Question: So I'm having some issues with proper / any use of indexes in Oracle 11Gr2 and I'm trying to get a better understanding of how my explain plan ties back to my query so that I can apply indexing properly. When running the following query:
'''
SELECT JLOG1.JLOG_KEY,
JLOG1.SRC_CD,
JLOG1.JRNL_AMT,
CASD.CONT_NO,
SUM (NVL (VJLOG.TDTL_AMT, 0)) TDTL_SUM
FROM GL_Journal_Logs JLOG1,
GL_JLOG_Details VJLOG,
CASE_DATA CASD
WHERE VJLOG.JLOG_KEY(+) = JLOG1.JLOG_KEY
AND CASD.CASE_KEY(+) = JLOG1.CASE_KEY
AND JLOG1.JRNL_CD = '0'
AND JLOG1.SRC_CD = '2'
AND JLOG1.ACCT_IF_CD = '0'
GROUP BY JLOG1.JLOG_KEY, JLOG1.SRC_CD,JLOG1.JRNL_AMT, CASD.CONT_NO
HAVING JLOG1.JRNL_AMT <> SUM (NVL (VJLOG.TDTL_AMT, 0));
'''
I'm getting the following explain details:
I can understand that the indexes on my join "keys" (JLOG_KEY or CASE_KEY) wouldn't necessarily apply seeing as it's an outer join (or should they?), however when creating indexes on JLOG1 (JRNL_CD, SRC_CD, ACCT_IF_CD), technically would these take effect given my "where" clause?
Should I create any indexes at all given the circumstances or is there a better way of doing this?
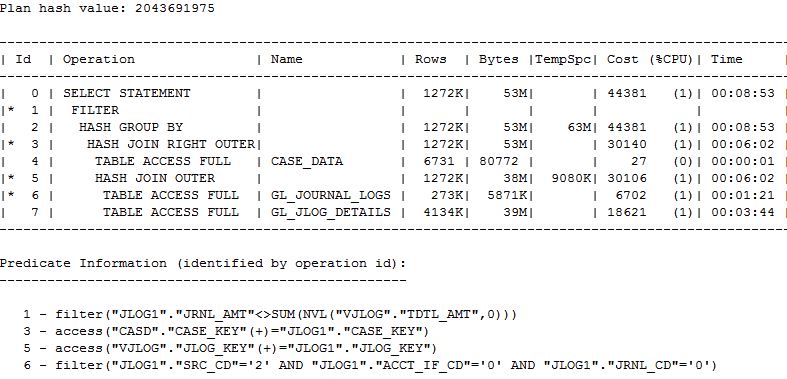
Answer: Depending on the cardinality of the columns in your predicates, an appropriate index might be used on the GL_JLOG_DETAILS table, avoiding a full table scan. A covering index may avoid accessing the data pages at all:
'''
ON GL_JOURNAL_LOGS (JRNL_CD,SRC_CD,ACCT_IF_CD,JLOG_KEY,CASE_KEY,JRNL_AMT)
'''
(You probably want the column with the most selective predicate first in that index)
Also, your query may be able to make effective use of indexes
'''
ON GL_JLOG_DETAILS (JLOG_KEY, TDTL_AMT)
'''
and
'''
ON CASE_DATA (CASE_KEY, CONT_NO)
'''
Also, be sure that the statistics on the tables and indexes are up-to-date.
---
Also, that (+) notation for an OUTER JOIN may be limiting the optimizer.
Oracle now supports the ANSI style joins, which may allow the optimizer more latitude in coming up with an execution plan, e.g.
'''
FROM GL_Journal_Logs JLOG1
LEFT
JOIN GL_JLOG_Details VJLOG ON VJLOG.JLOG_KEY = JLOG1.JLOG_KEY
LEFT
JOIN CASE_DATA CASD ON CASD.CASE_KEY = JLOG1.CASE_KEY
WHERE JLOG1.JRNL_CD = '0'
AND JLOG1.SRC_CD = '2'
AND JLOG1.ACCT_IF_CD = '0'
'''